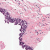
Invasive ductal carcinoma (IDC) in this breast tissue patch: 0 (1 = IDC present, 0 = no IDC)